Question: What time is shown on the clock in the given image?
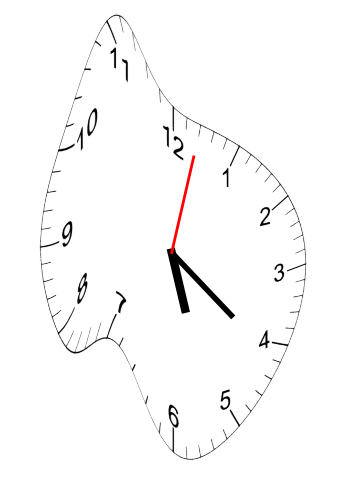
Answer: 05:21:02